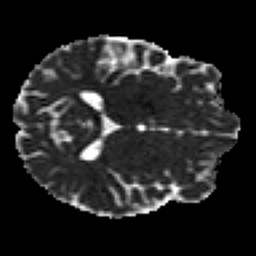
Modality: MD
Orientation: axial
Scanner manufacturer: siemens
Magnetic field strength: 3 T
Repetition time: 7.8 s
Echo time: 0.09 s